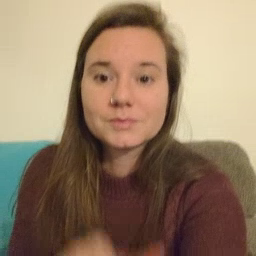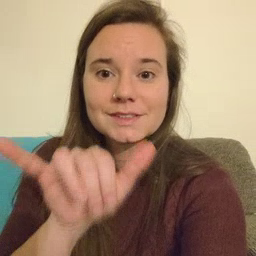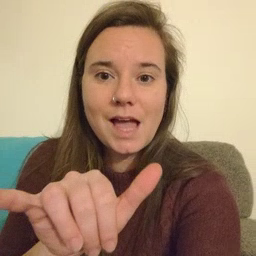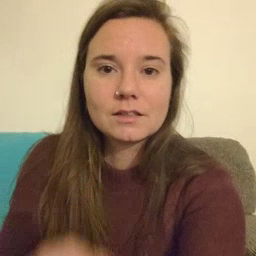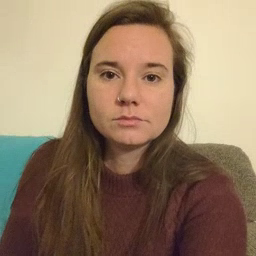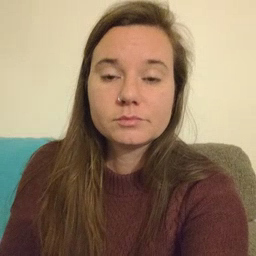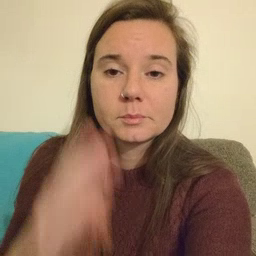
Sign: stay